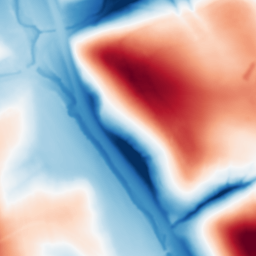
Category: multiscale
Decomposition family: dog
Decomposition parameters: sigma_low: 1
sigma_high: 50
Upsampling method: bspline
Upsampling parameters: scale: 2
Upsampling scale: 2